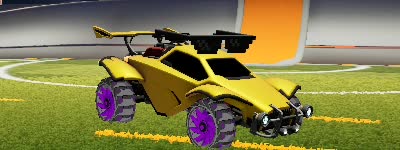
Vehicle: octane